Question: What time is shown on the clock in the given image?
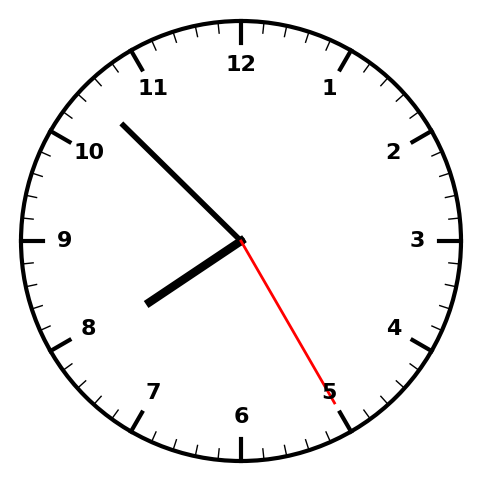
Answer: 07:52:25